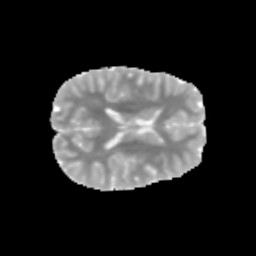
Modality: MD
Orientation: axial
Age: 11
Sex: male
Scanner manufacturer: siemens
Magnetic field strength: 3 T
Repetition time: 3.8 s
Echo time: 0.07 s